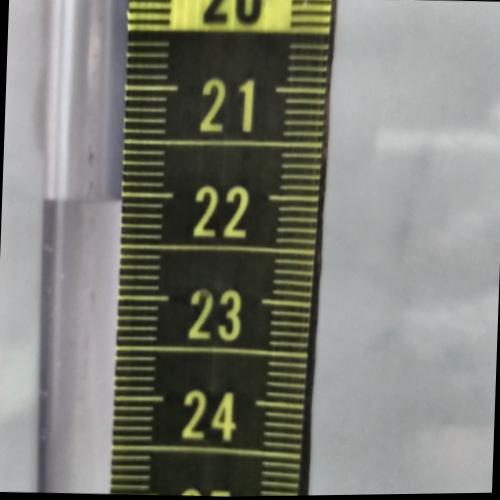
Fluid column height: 22.1 cm